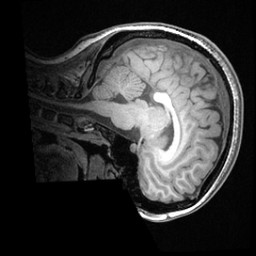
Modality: T1w
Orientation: sagittal
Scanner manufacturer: ge
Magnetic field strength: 3 T
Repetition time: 0.008572 s
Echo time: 0.003384 s